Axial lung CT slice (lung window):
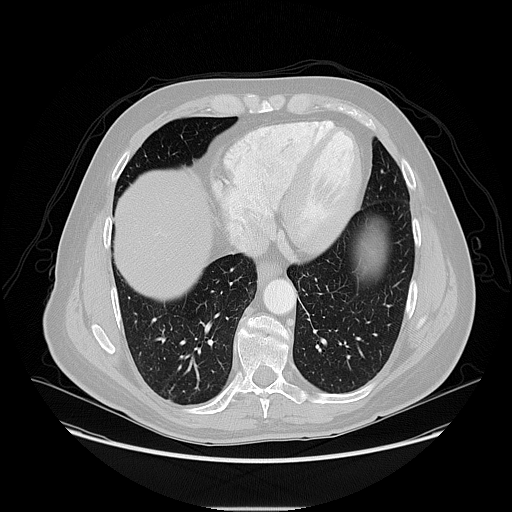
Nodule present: no